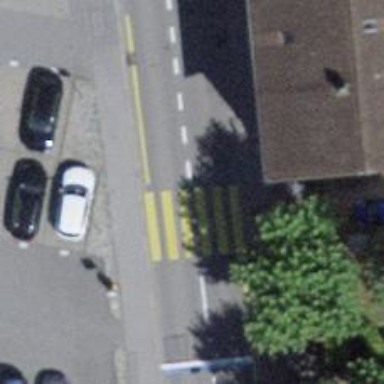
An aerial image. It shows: Zebra crossing on the road.